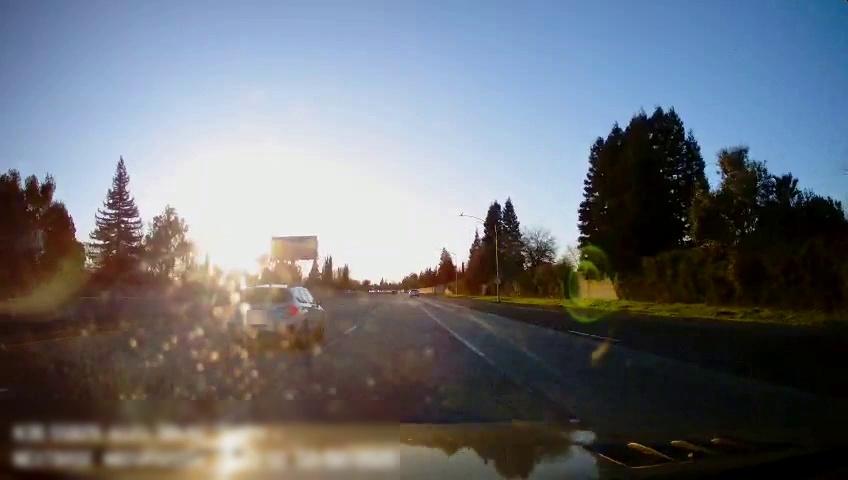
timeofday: Day
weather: Sunny
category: Drivable Space
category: Vehicles | Truck
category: Vehicles | SUV
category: Lanes | Alternate Lane
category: Lanes | Current Lane
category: Lanes | Current Lane
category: Lanes | Alternate Lane
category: Traffic | Signs